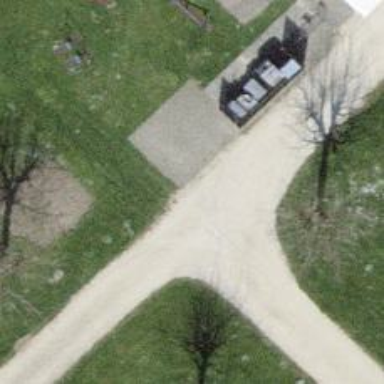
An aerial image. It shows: Service road with paved surface.